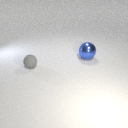
large blue metal sphere behind small gray rubber sphere